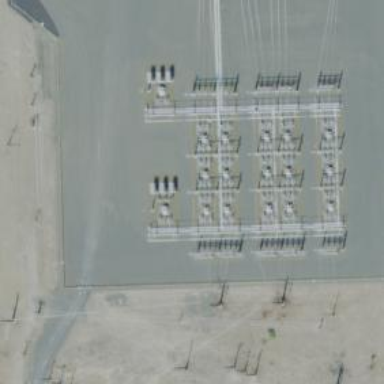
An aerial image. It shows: Switch for power supply.